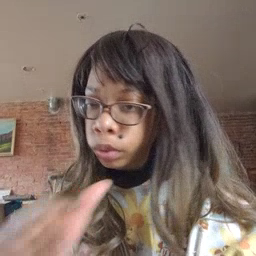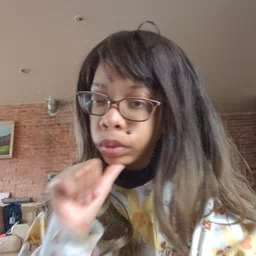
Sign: not